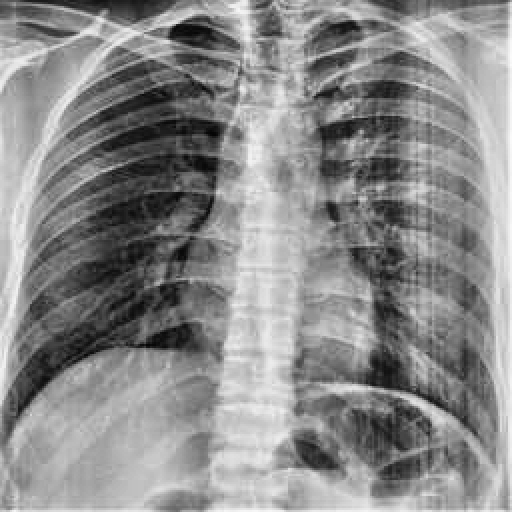
Finding: NORMAL